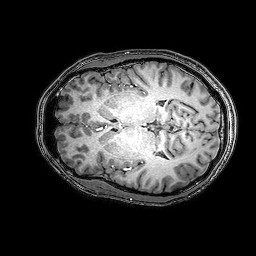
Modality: T1w
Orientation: axial
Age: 27
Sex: male
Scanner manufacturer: philips
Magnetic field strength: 3 T
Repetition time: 0.009 s
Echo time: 0.00351 s